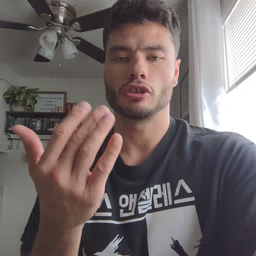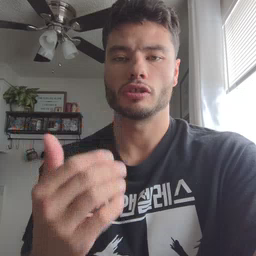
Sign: have